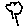
Label: tree